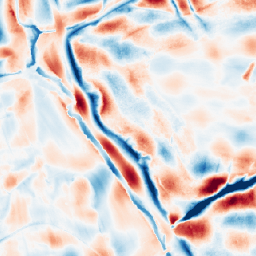
Category: wavelet
Decomposition family: wavelet_dwt
Decomposition parameters: wavelet: db8
level: 5
Upsampling method: nearest
Upsampling parameters: scale: 4
Upsampling scale: 4